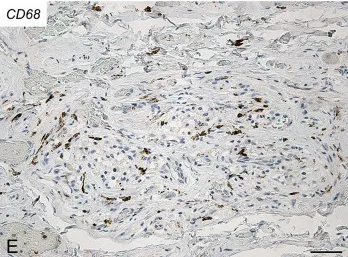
CD68 ; 50 microm.
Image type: pathology (immunostaining)